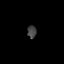
Tissue: skin
Cell type: Epithelial cells
Senescence score: 0.2857
Nuclear area (px): 112
Mean DAPI intensity: 66.955